Question: I have a strange behavior in a table view with sections. When i scroll the table ALL sections headers stay on the position and the table view below scrolls. Only if I scroll/touch the headers both are scrolling synchronously. Any idea what is wrong here?

'''
class TVController < UITableViewController
def viewDidLoad
super
@sections = [{:title=>"30.03", :bookings=>["Opening Balance"]},
{:title=>"31.03", :bookings=>["Thai", "Coffee"]},
{:title=>"02.04", :bookings=>["Pizza"]},
{:title=>"03.04", :bookings=>["Nido, View", "Coffee ", "Withdrawel ", "Coffee "]},
{:title=>"07.04", :bookings=>["Mautgebuhren "]},
{:title=>"11.04", :bookings=>["Tipp Hofer Alpl ", "Meral ", "Menterschwaige", "Eis"]},
{:title=>"12.04", :bookings=>["Flaucher"]},
{:title=>"14.04", :bookings=>["Thai "]},
{:title=>"25.04", :bookings=>["ATM", "Samen Schmitz", "Edeka ", "Maelu ", "Clearence"]},
{:title=>"26.04", :bookings=>["Auerdult ", "Schneebesen"]},
{:title=>"28.04", :bookings=>["Thai"]},
{:title=>"30.04", :bookings=>["Bahnhof "]},
{:title=>"05.05", :bookings=>["Thai"]},
{:title=>"07.05", :bookings=>["Valleys "]},
{:title=>"10.05", :bookings=>["Cafe "]}]
@table = UITableView.alloc.initWithFrame(self.view.bounds, style:UITableViewStyleGrouped)
@table.dataSource = self
@table.delegate = self
self.view.addSubview @table
end
def tableView(tableView, cellForRowAtIndexPath: indexPath)
@reuseIdentifier ||= 'ACCOUNT_TABLE_CELL'
cell = tableView.dequeueReusableCellWithIdentifier(@reuseIdentifier) || begin
UITableViewCell.alloc.initWithStyle(UITableViewCellStyleDefault, reuseIdentifier:@reuseIdentifier)
end
cell.textLabel.text = self.booking(indexPath)
cell
end
def numberOfSectionsInTableView(tableView)
self.sections.length
end
def tableView(tableView, numberOfRowsInSection: section)
self.sections[section][:bookings].length
end
def tableView(tableView, titleForHeaderInSection: section)
self.sections[section][:title]
end
def booking(indexPath)
@sections[indexPath.section][:bookings][indexPath.row]
end
end
'''
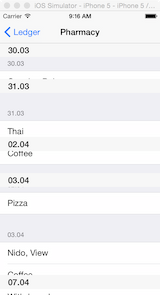
Answer: Answer by in the RubyMotion Motion forum
> If you inherit from UITableViewController, self.view is already a tableView, so
you end up with 2 tableView. Just delete @table = UITableView.alloc.init...
<URL>